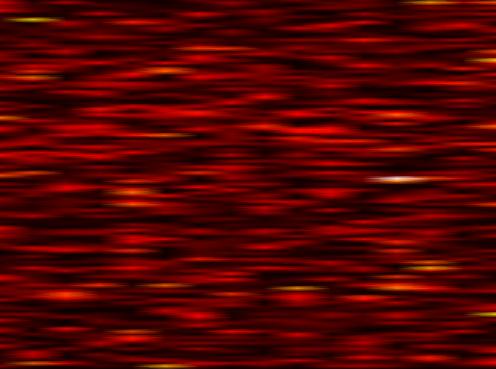
Label: FOFDM